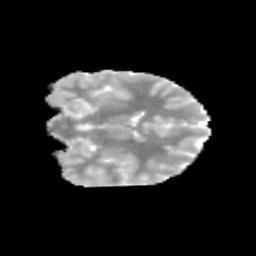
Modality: MD
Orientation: coronal
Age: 14
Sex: female
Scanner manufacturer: siemens
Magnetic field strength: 3 T
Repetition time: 3.8 s
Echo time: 0.07 s